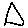
Label: triangle